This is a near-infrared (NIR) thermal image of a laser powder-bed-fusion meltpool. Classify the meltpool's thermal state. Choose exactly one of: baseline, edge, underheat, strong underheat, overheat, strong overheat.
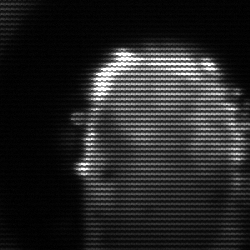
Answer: baseline